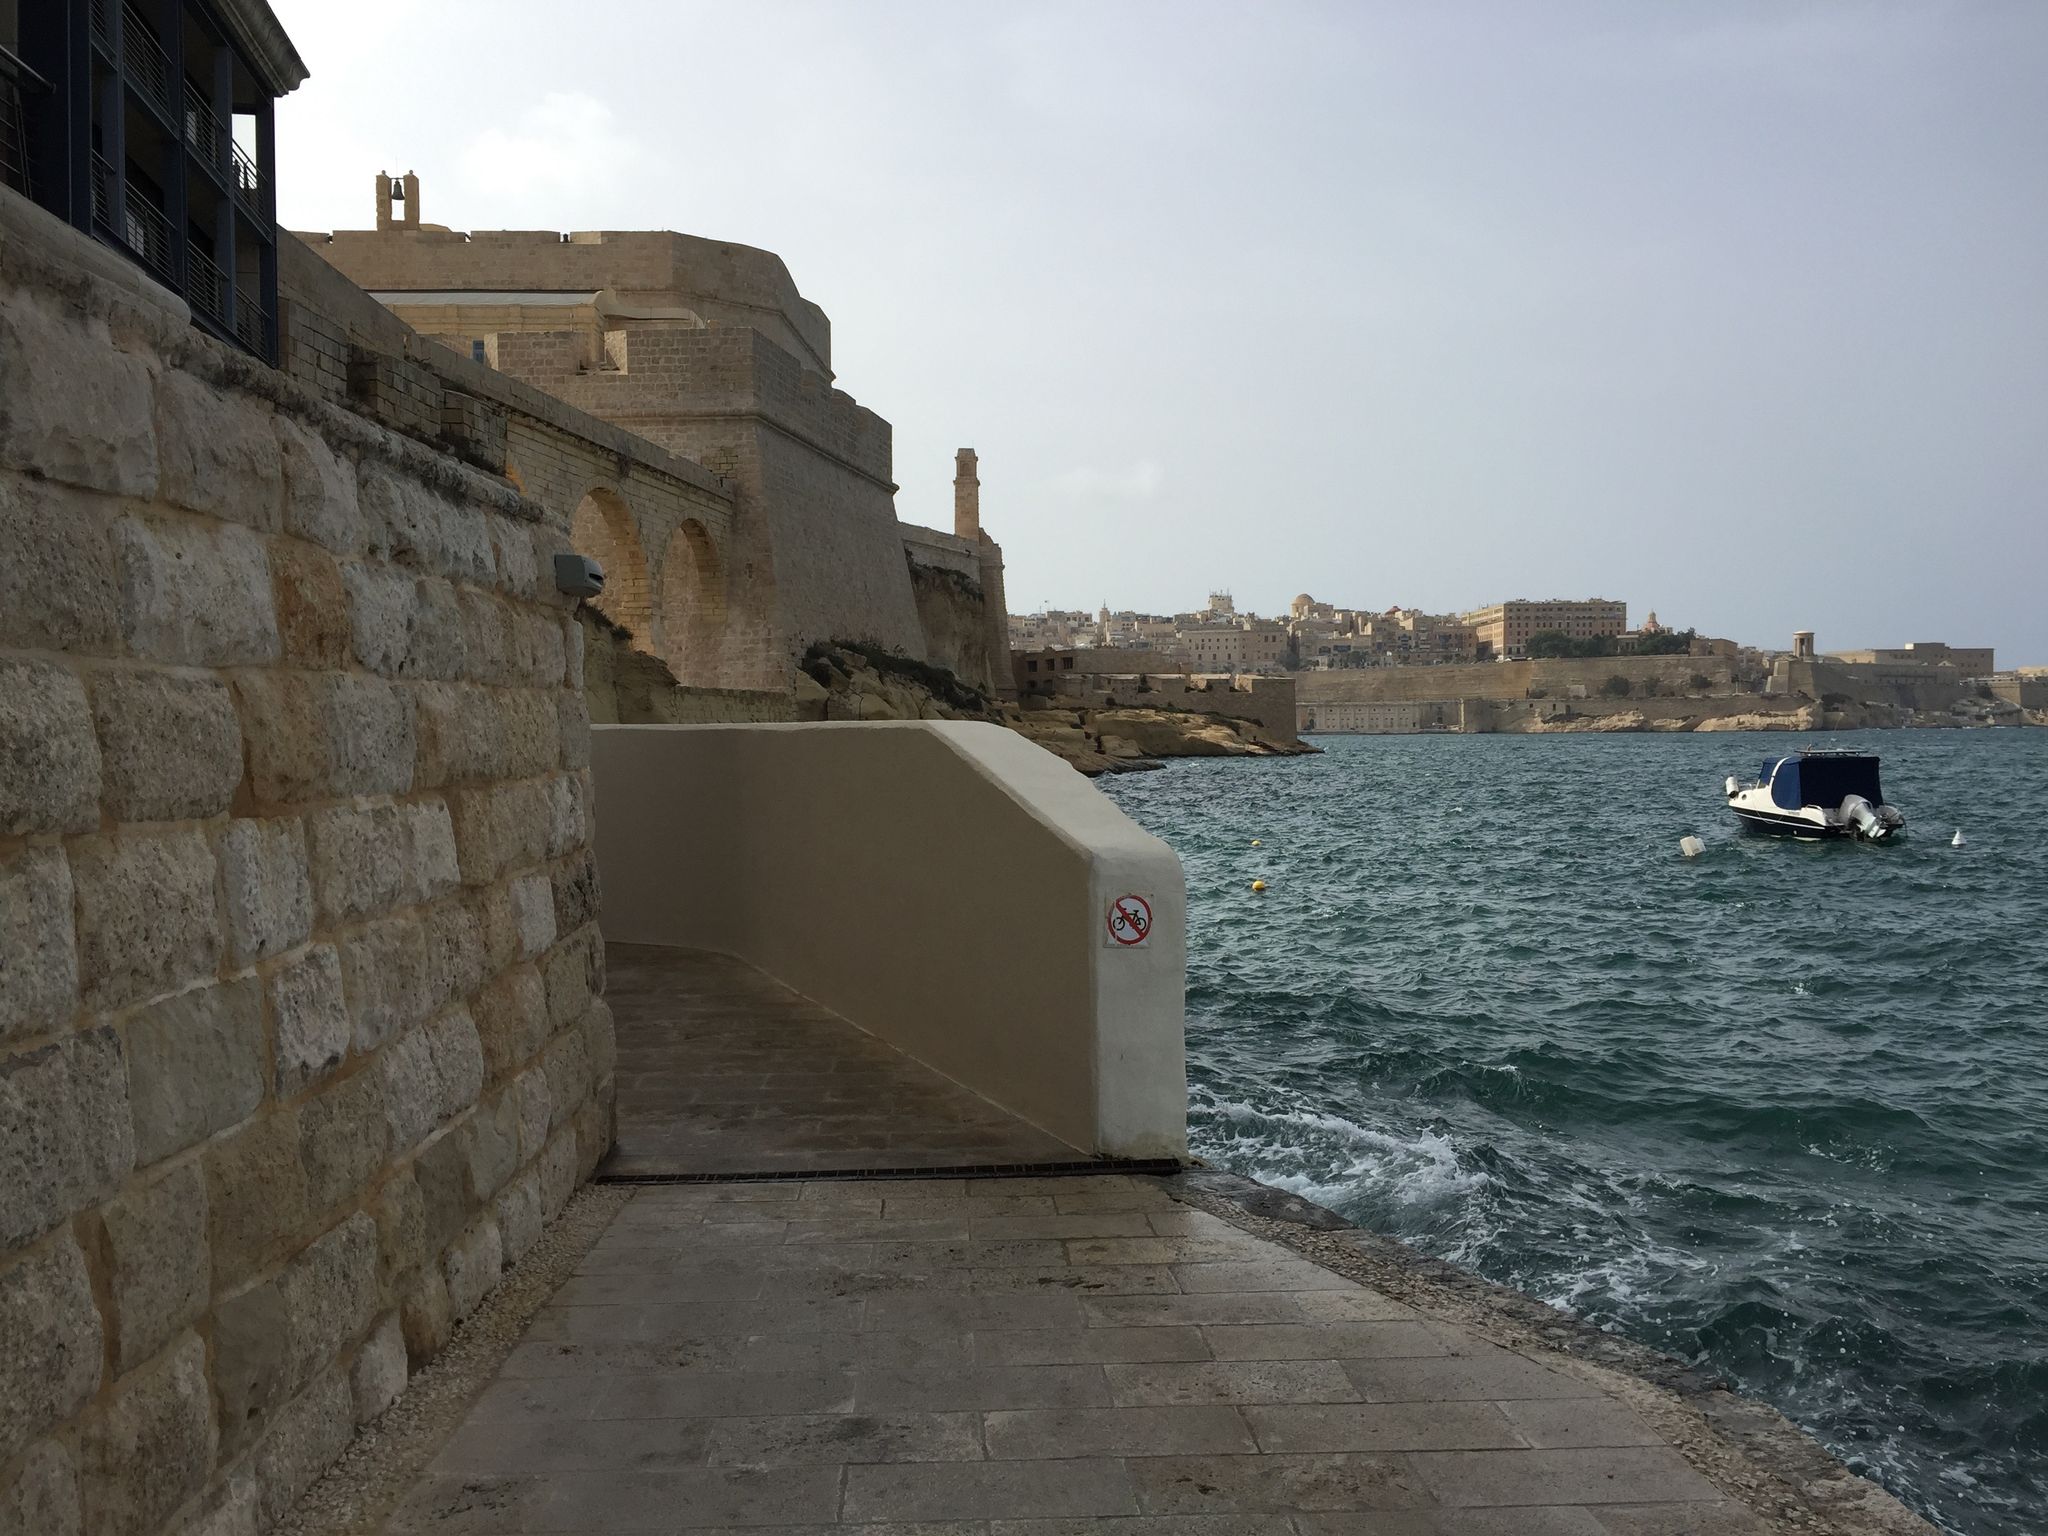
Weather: snowy
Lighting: day
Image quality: good
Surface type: walking surface
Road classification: unclassified, footway
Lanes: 1.0
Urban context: urban centre
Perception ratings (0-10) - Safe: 8.98, Lively: 2.26, Beautiful: 8.92, Boring: 7.8, Depressing: 4.54, Wealthy: 4.89